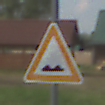
Verkehrszeichen: UnebeneFahrbahn
Umgebung: Outdoor, Nature
Tageszeit: MorningAfternoon
Wetter: PartlyCloudy
Licht: Natural
Jahreszeit: NotSpecified
Kontrast: HighContrast